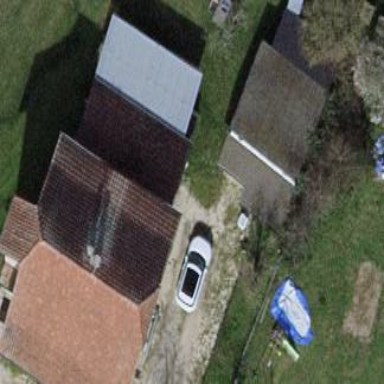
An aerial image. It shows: Detached building with half-hipped roof shape.